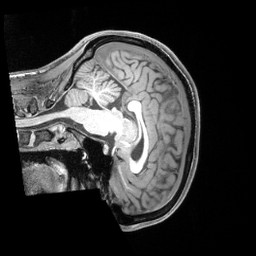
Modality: T1w
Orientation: sagittal
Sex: female
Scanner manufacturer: siemens
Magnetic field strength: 3 T
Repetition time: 2.4 s
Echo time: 0.00222 s